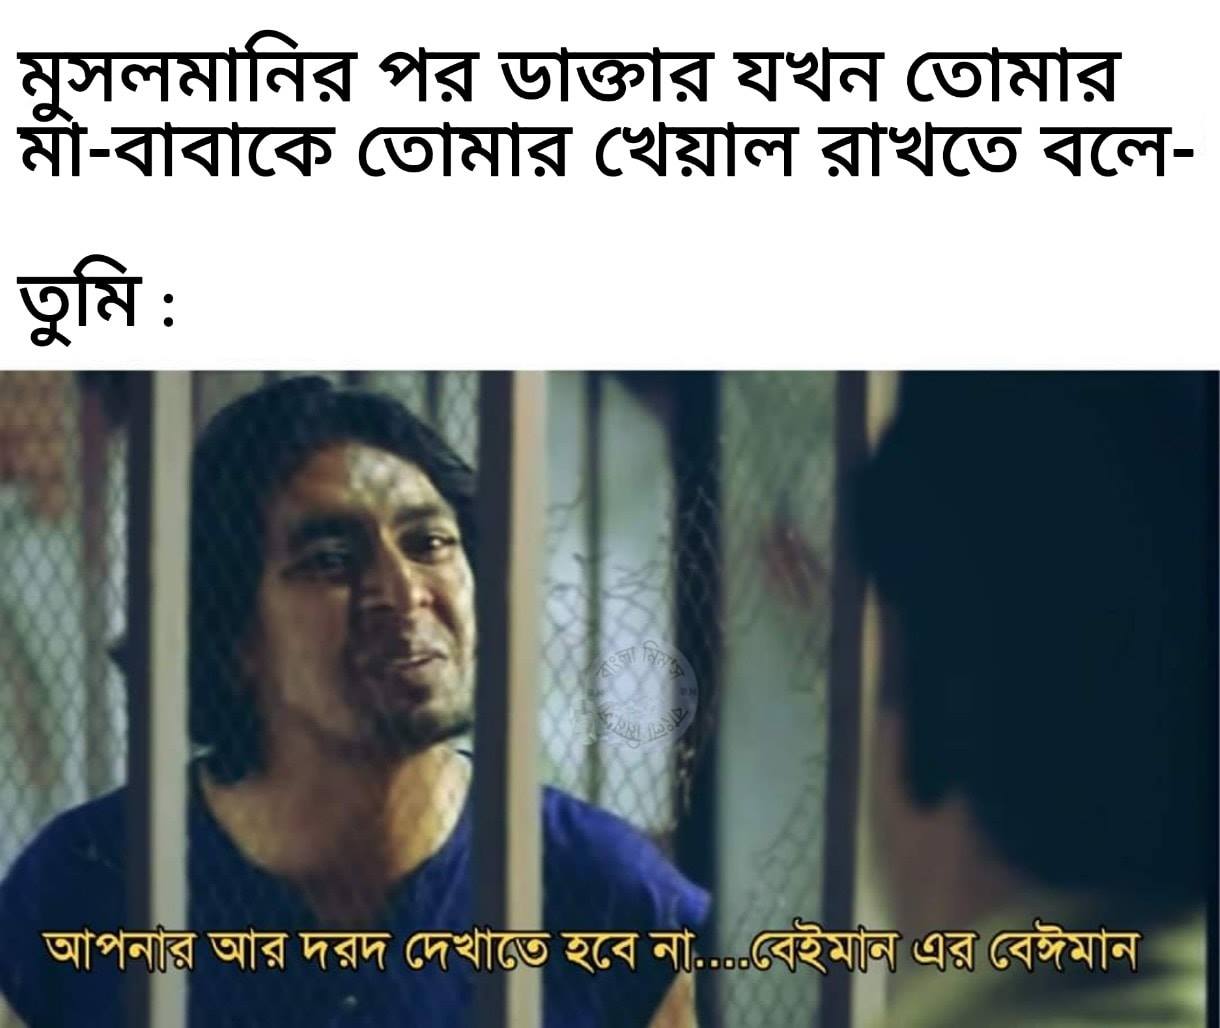
Text: মুসলমানির পর ডাক্তার যখন তোমার মা-বাবাকে তোমার খেয়াল রাখতে বলে- তুমি: আপনার আর দরদ দেখাতে হবে না... বেইমান এর বেঈমান
Label: Non Hate